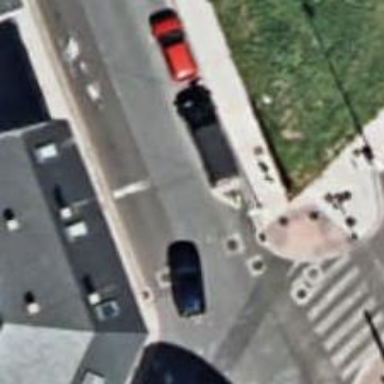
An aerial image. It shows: Road with traffic signals at crossing.